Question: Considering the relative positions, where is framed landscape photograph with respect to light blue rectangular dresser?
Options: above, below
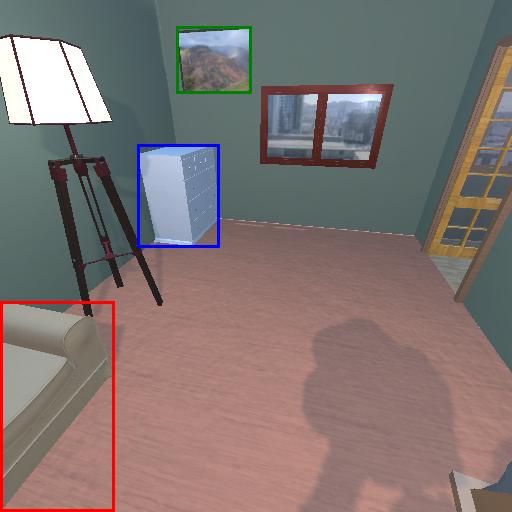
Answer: above